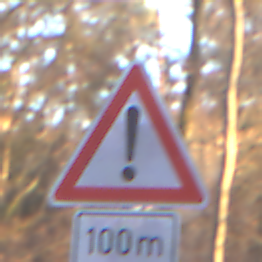
Verkehrszeichen: Gefahrenstelle
Zusatzzeichen unten: Entfernungsangaben1
Umgebung: Outdoor, Nature
Tageszeit: SunriseSunset
Wetter: Clear
Licht: Natural
Jahreszeit: Autumn
Kontrast: HighContrast